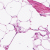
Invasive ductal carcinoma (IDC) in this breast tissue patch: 0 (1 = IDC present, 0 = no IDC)